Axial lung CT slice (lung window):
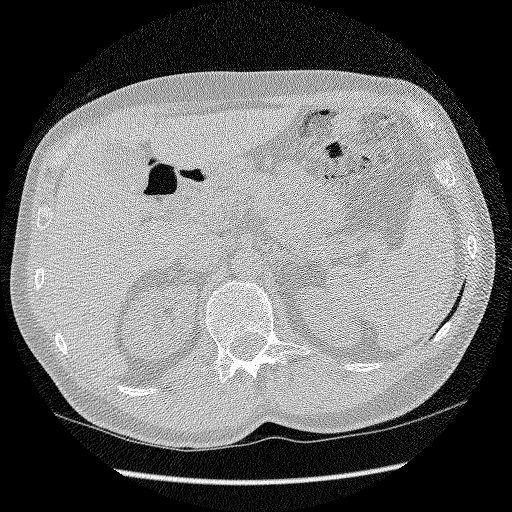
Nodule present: no